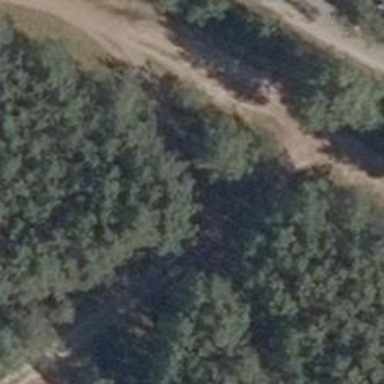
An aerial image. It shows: Sandy track road with grade3 tracktype.